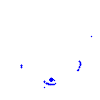
Particle: kaon